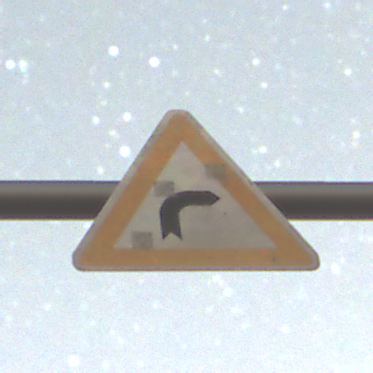
Verkehrszeichen: KurveRechts
Umgebung: Outdoor, Nature
Tageszeit: Night
Wetter: Clear
Licht: Natural
Jahreszeit: NotSpecified
Kontrast: LowContrast